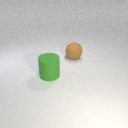
large green rubber cylinder in front of large brown rubber sphere